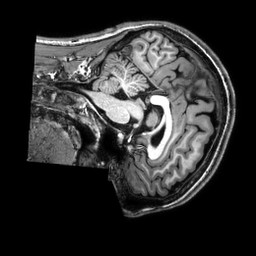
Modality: T1w
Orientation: sagittal
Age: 23
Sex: female
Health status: healthy
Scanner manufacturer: philips
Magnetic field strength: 3 T
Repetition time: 0.009 s
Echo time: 0.003996 s